Interaction volume radius: 5 \u00c5
Interaction volume height: 35 \u00c5
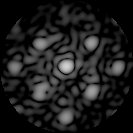
Disorder parameter: 0.3167